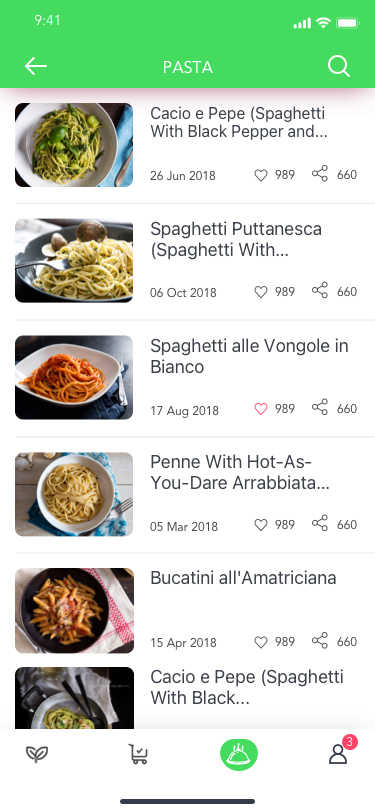
Text in this UI design:
Cacio e Pepe (Spaghetti With Black...
08 Jun 2016
989
660
Bucatini all'Amatriciana
15 Apr 2018
989
660
Cacio e Pepe (Spaghetti With Black Pepper and...
26 Jun 2018
989
660
Spaghetti Puttanesca (Spaghetti With…
06 Oct 2018
989
660
Spaghetti alle Vongole in Bianco
17 Aug 2018
989
660
Penne With Hot-As-You-Dare Arrabbiata…
05 Mar 2018
989
660